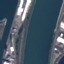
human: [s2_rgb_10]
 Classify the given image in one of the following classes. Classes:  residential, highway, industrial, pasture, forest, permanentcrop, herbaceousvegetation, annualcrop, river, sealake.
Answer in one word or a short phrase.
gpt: River